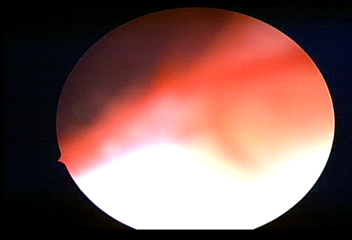
Modality: WLC
Class: Normal mucosa
Bladder cancer association: No